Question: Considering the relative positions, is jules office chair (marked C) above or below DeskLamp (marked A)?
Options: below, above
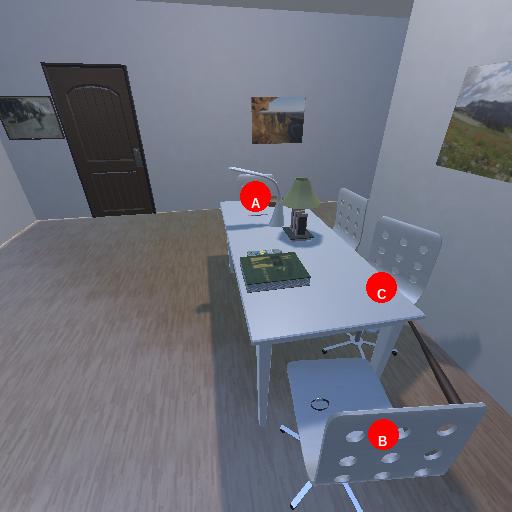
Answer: below